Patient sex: M
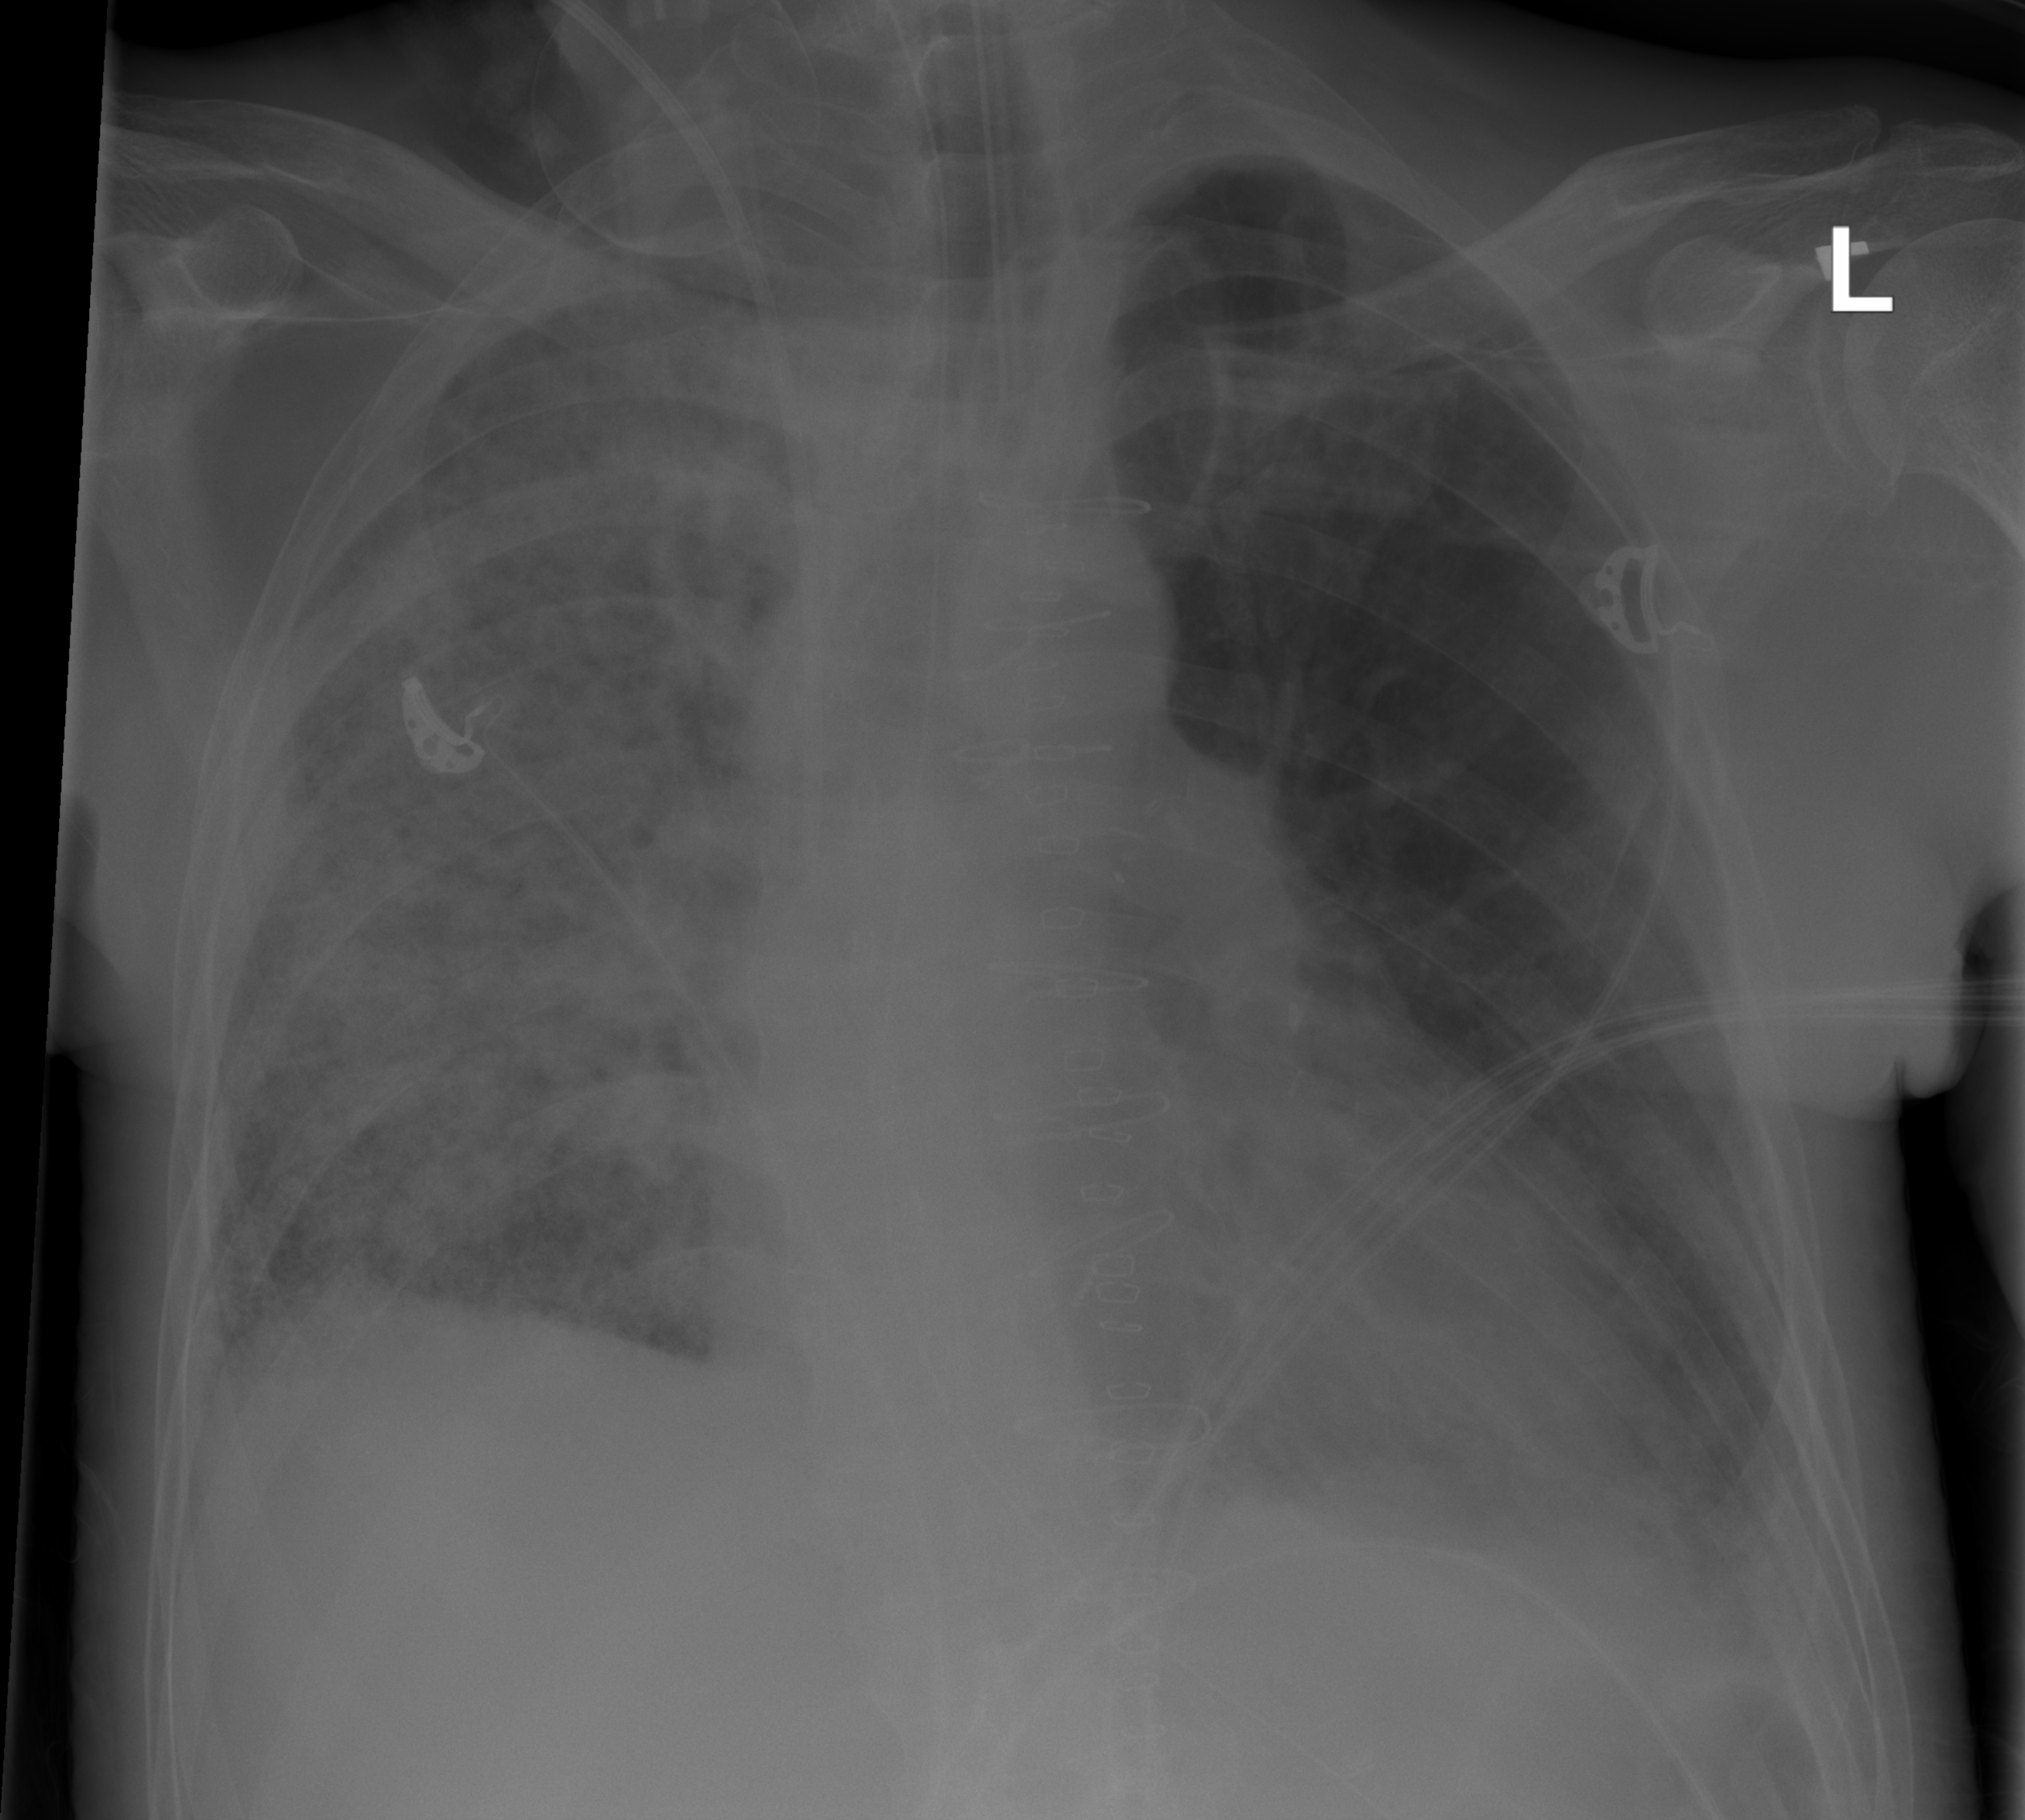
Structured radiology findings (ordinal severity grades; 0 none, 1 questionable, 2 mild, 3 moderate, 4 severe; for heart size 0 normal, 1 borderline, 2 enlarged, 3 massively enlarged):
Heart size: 2
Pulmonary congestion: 2
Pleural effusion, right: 2
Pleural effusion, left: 2
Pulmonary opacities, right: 4
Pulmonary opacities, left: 2
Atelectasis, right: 3
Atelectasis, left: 1